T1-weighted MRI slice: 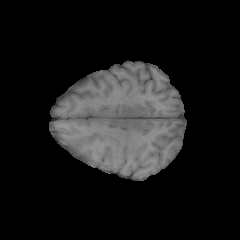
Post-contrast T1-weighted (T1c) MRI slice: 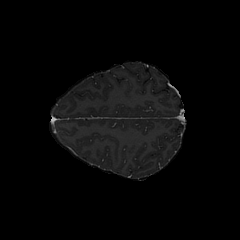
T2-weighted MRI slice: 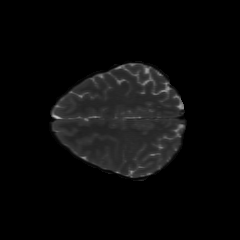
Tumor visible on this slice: no